Question: After removing the background of the toolbar, with an image mask, a shadow line still remains above the toolbar. How do we get rid of it? As you can see, by the image below, I want to use the toolbar and buttons but no background or top shadow.
'''
const float colorMask[6] = {222, 255, 222, 255, 222, 255};
UIImage *_img = [[UIImage alloc] init];
UIImage *_maskedImage = [UIImage imageWithCGImage:CGImageCreateWithMaskingColors(_img.CGImage, colorMask)];
[self.navigationController.toolbar setBackgroundImage:_maskedImage forToolbarPosition:UIToolbarPositionAny barMetrics:UIBarMetricsDefault];
'''

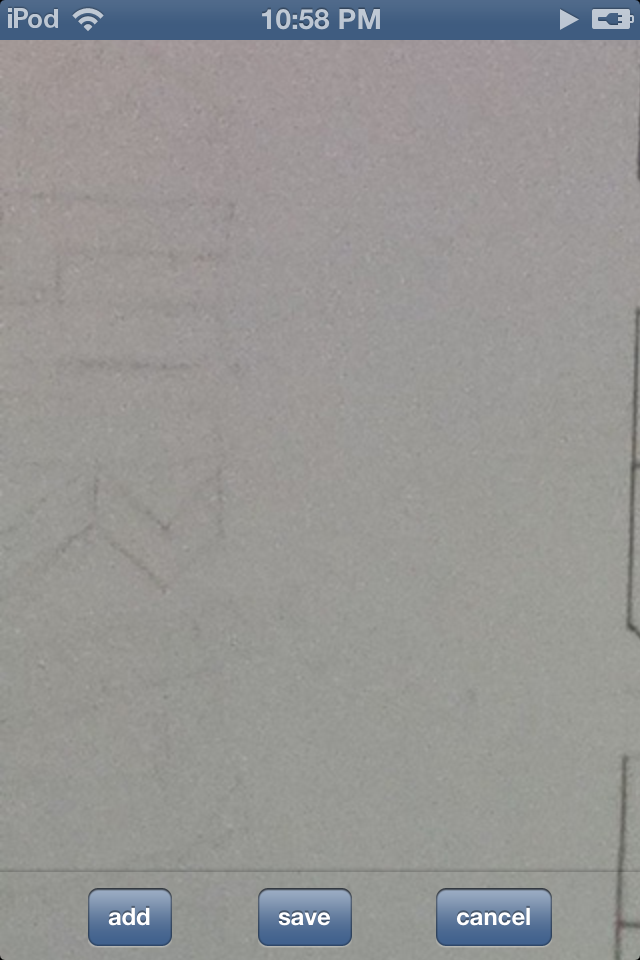
Answer: Add this line also
'''
[toolbar setShadowImage:_maskedImage forToolbarPosition:UIToolbarPositionAny];
'''
Two important notes:
1. You must also set the background image as well, otherwise this won't do anything.
2. This is for iOS 6+